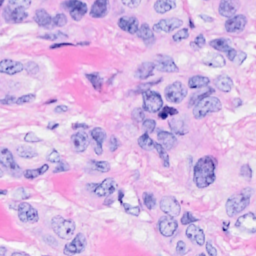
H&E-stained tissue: Breast